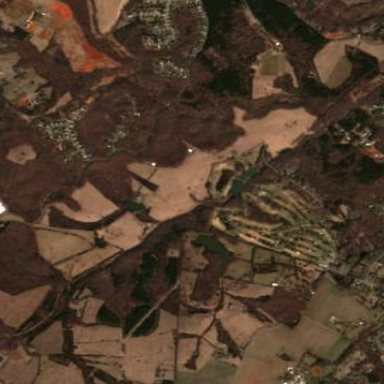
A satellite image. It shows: Golf course.